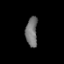
Tissue: prostate
Cell type: T cells
Senescence score: 0.3535
Nuclear area (px): 339
Mean DAPI intensity: 116.457